Interaction volume radius: 5 \u00c5
Interaction volume height: 25 \u00c5
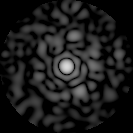
Disorder parameter: 0.8834